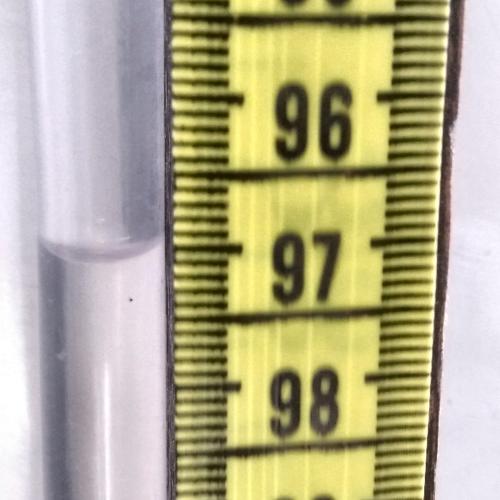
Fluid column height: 97.0 cm